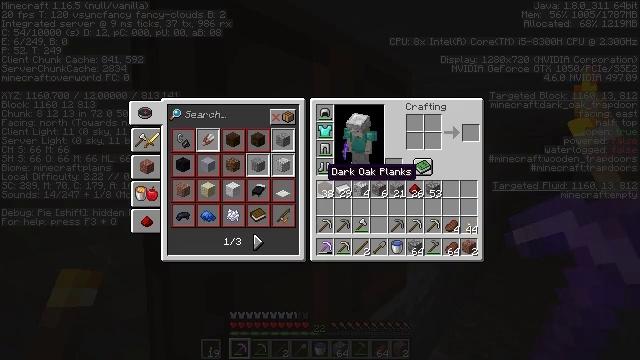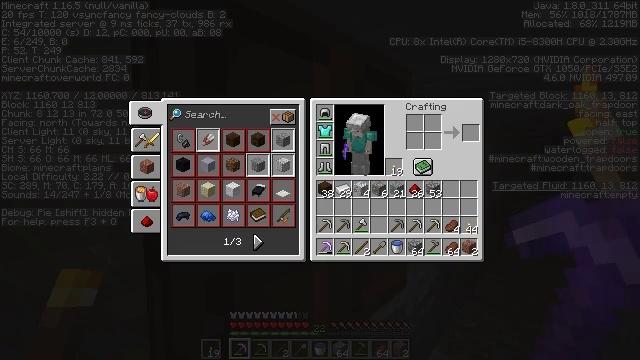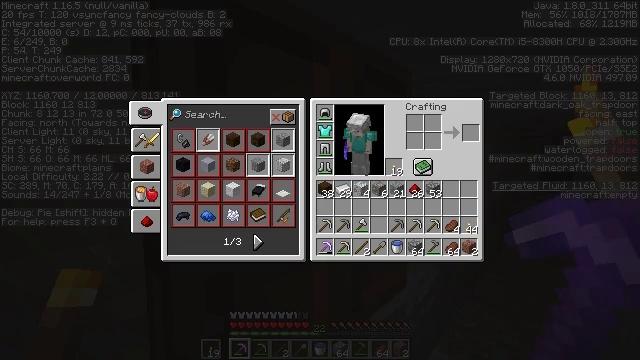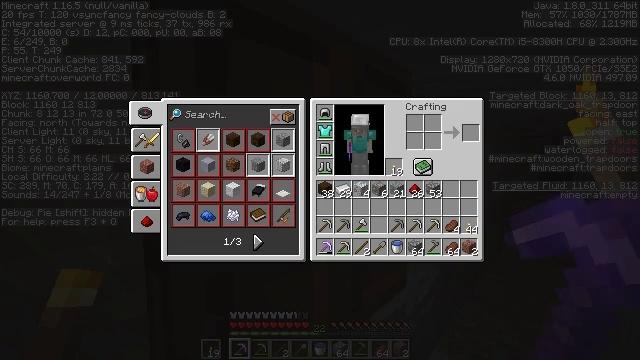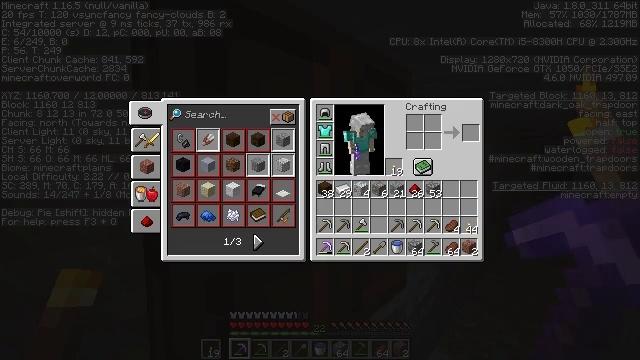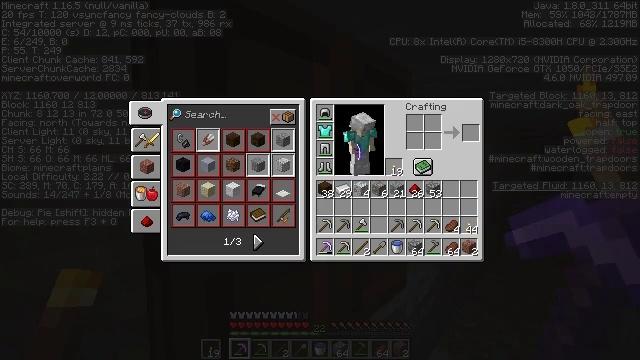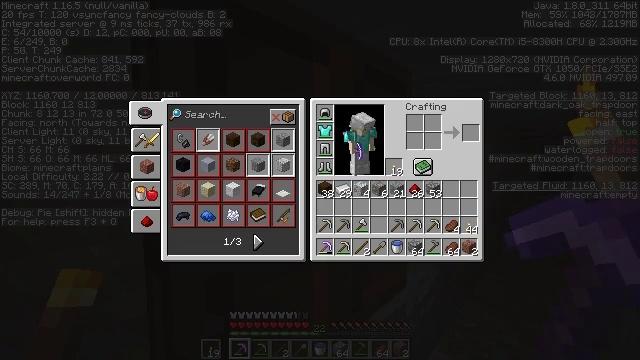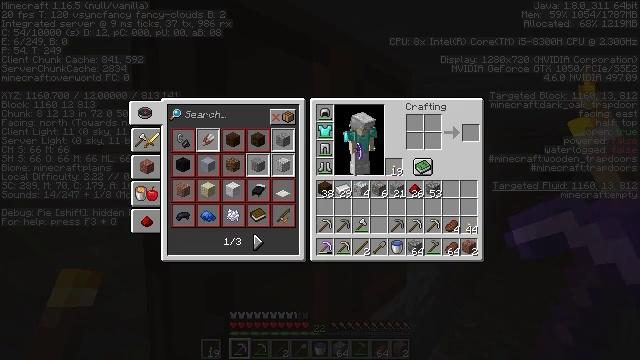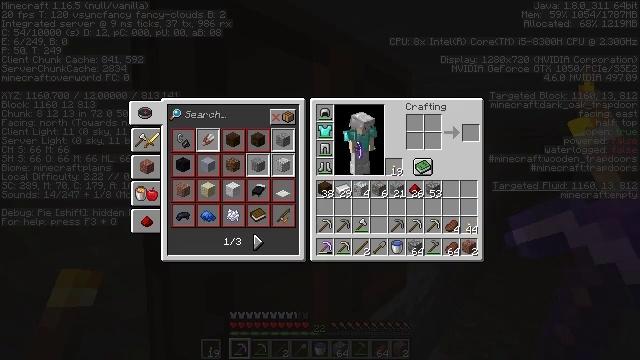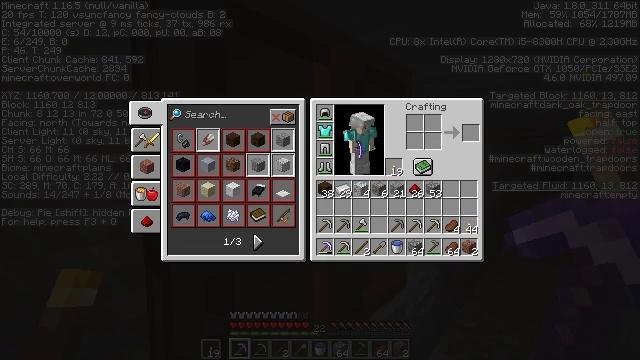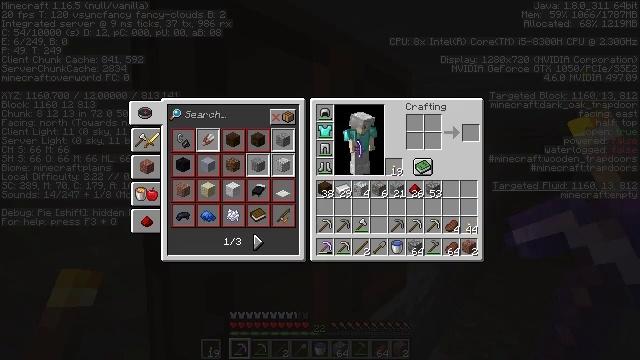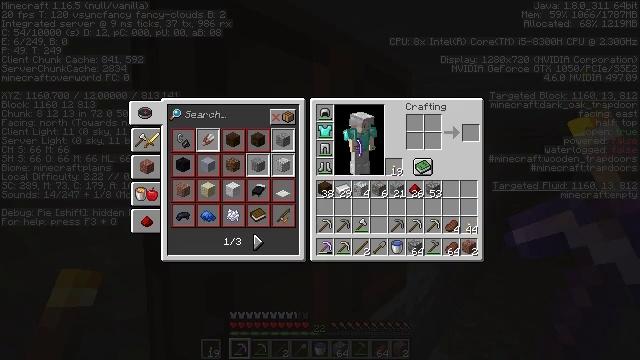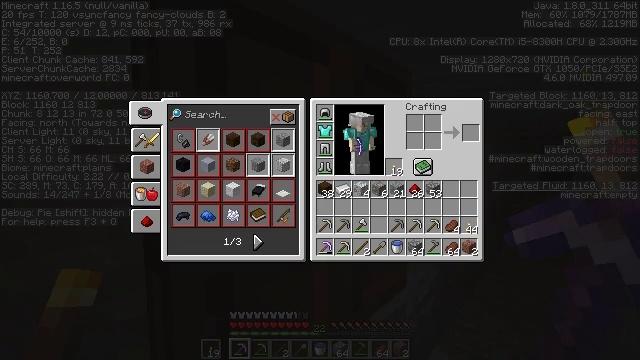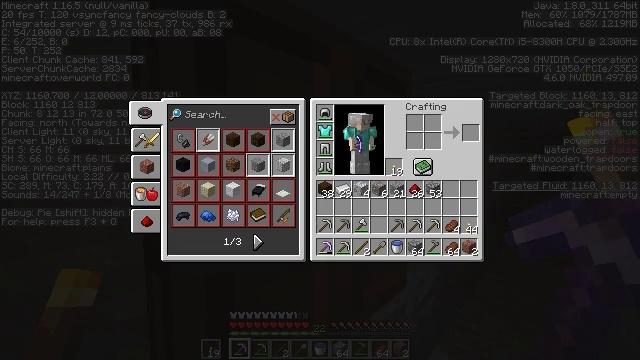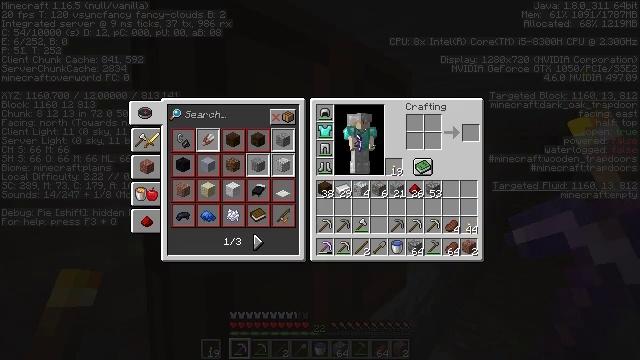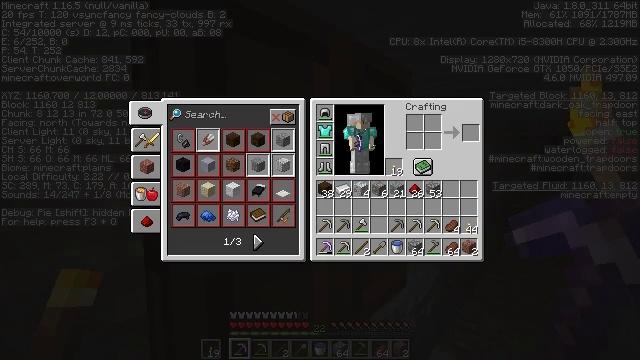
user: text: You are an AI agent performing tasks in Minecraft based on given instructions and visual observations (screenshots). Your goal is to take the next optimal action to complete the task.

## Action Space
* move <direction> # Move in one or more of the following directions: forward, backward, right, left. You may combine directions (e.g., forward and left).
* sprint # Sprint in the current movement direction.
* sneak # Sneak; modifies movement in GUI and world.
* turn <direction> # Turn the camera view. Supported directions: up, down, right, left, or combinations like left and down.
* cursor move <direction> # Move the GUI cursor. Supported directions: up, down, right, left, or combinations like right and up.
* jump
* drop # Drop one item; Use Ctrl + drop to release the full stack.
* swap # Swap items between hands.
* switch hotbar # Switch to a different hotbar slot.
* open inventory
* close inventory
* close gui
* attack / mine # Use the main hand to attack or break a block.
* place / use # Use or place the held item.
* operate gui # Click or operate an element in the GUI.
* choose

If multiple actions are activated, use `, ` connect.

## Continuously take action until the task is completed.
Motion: motion action
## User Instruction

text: Gather the dark oak trapdoor from the structure.
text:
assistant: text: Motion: no_op
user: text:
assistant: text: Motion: cursor move right
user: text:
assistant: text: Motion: cursor move right
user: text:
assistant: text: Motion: cursor move right
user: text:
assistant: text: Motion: cursor move right
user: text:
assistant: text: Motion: no_op
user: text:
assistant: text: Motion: no_op
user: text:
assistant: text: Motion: no_op
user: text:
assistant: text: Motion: no_op
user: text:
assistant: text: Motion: no_op
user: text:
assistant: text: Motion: cursor move up
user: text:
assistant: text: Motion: cursor move up
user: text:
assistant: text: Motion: cursor move up
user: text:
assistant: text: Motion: no_op
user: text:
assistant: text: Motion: no_op
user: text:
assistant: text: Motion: no_op
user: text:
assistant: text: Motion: cursor move up
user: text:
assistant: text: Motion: no_op
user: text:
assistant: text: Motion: no_op
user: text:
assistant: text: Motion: no_op
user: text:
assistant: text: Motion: no_op
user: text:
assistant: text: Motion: no_op
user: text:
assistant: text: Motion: no_op
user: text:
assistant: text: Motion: no_op
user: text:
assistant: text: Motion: no_op
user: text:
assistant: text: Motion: no_op
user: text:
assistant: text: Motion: no_op
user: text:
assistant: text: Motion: no_op
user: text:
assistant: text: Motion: no_op
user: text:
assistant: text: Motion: no_op